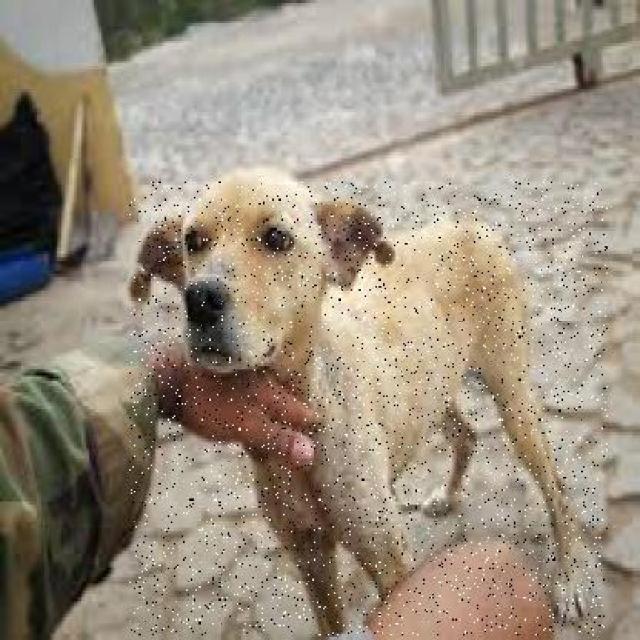
Healthy canine skin — no visible lesions, inflammation, or abnormalities. The skin and coat appear normal.